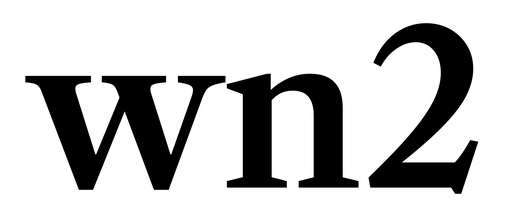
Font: LibreCaslonText_SemiBold